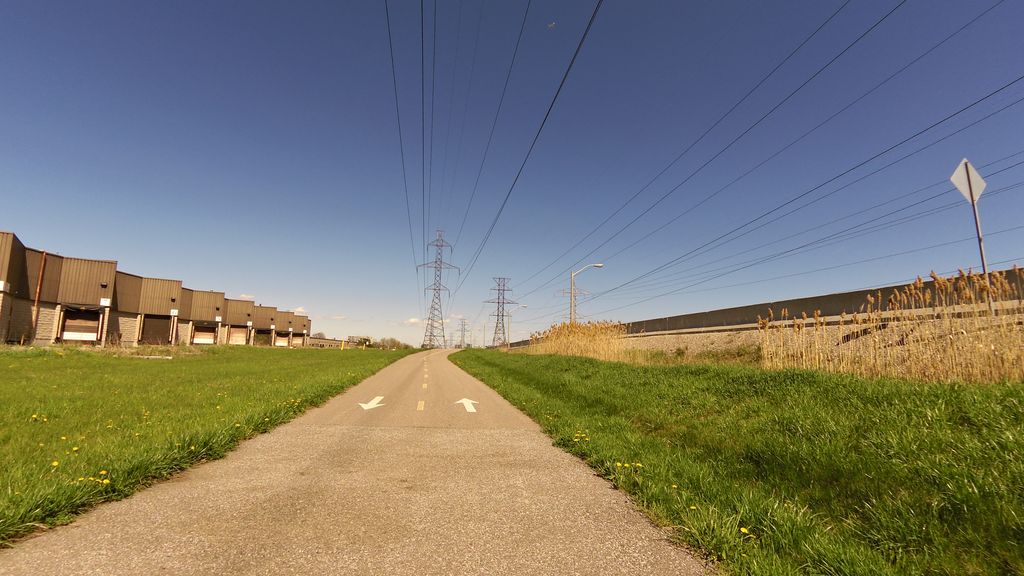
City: toronto